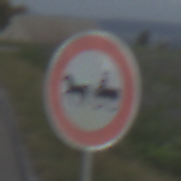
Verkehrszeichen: VerbotGespannfuhrwerke
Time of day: SunriseSunset
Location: Outdoor (Nature)
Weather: PartlyCloudy
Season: NotSpecified
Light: Natural